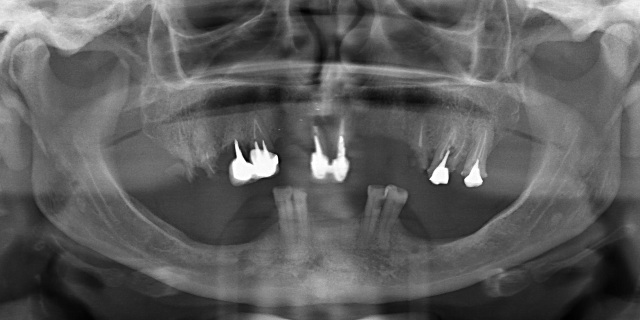
adult